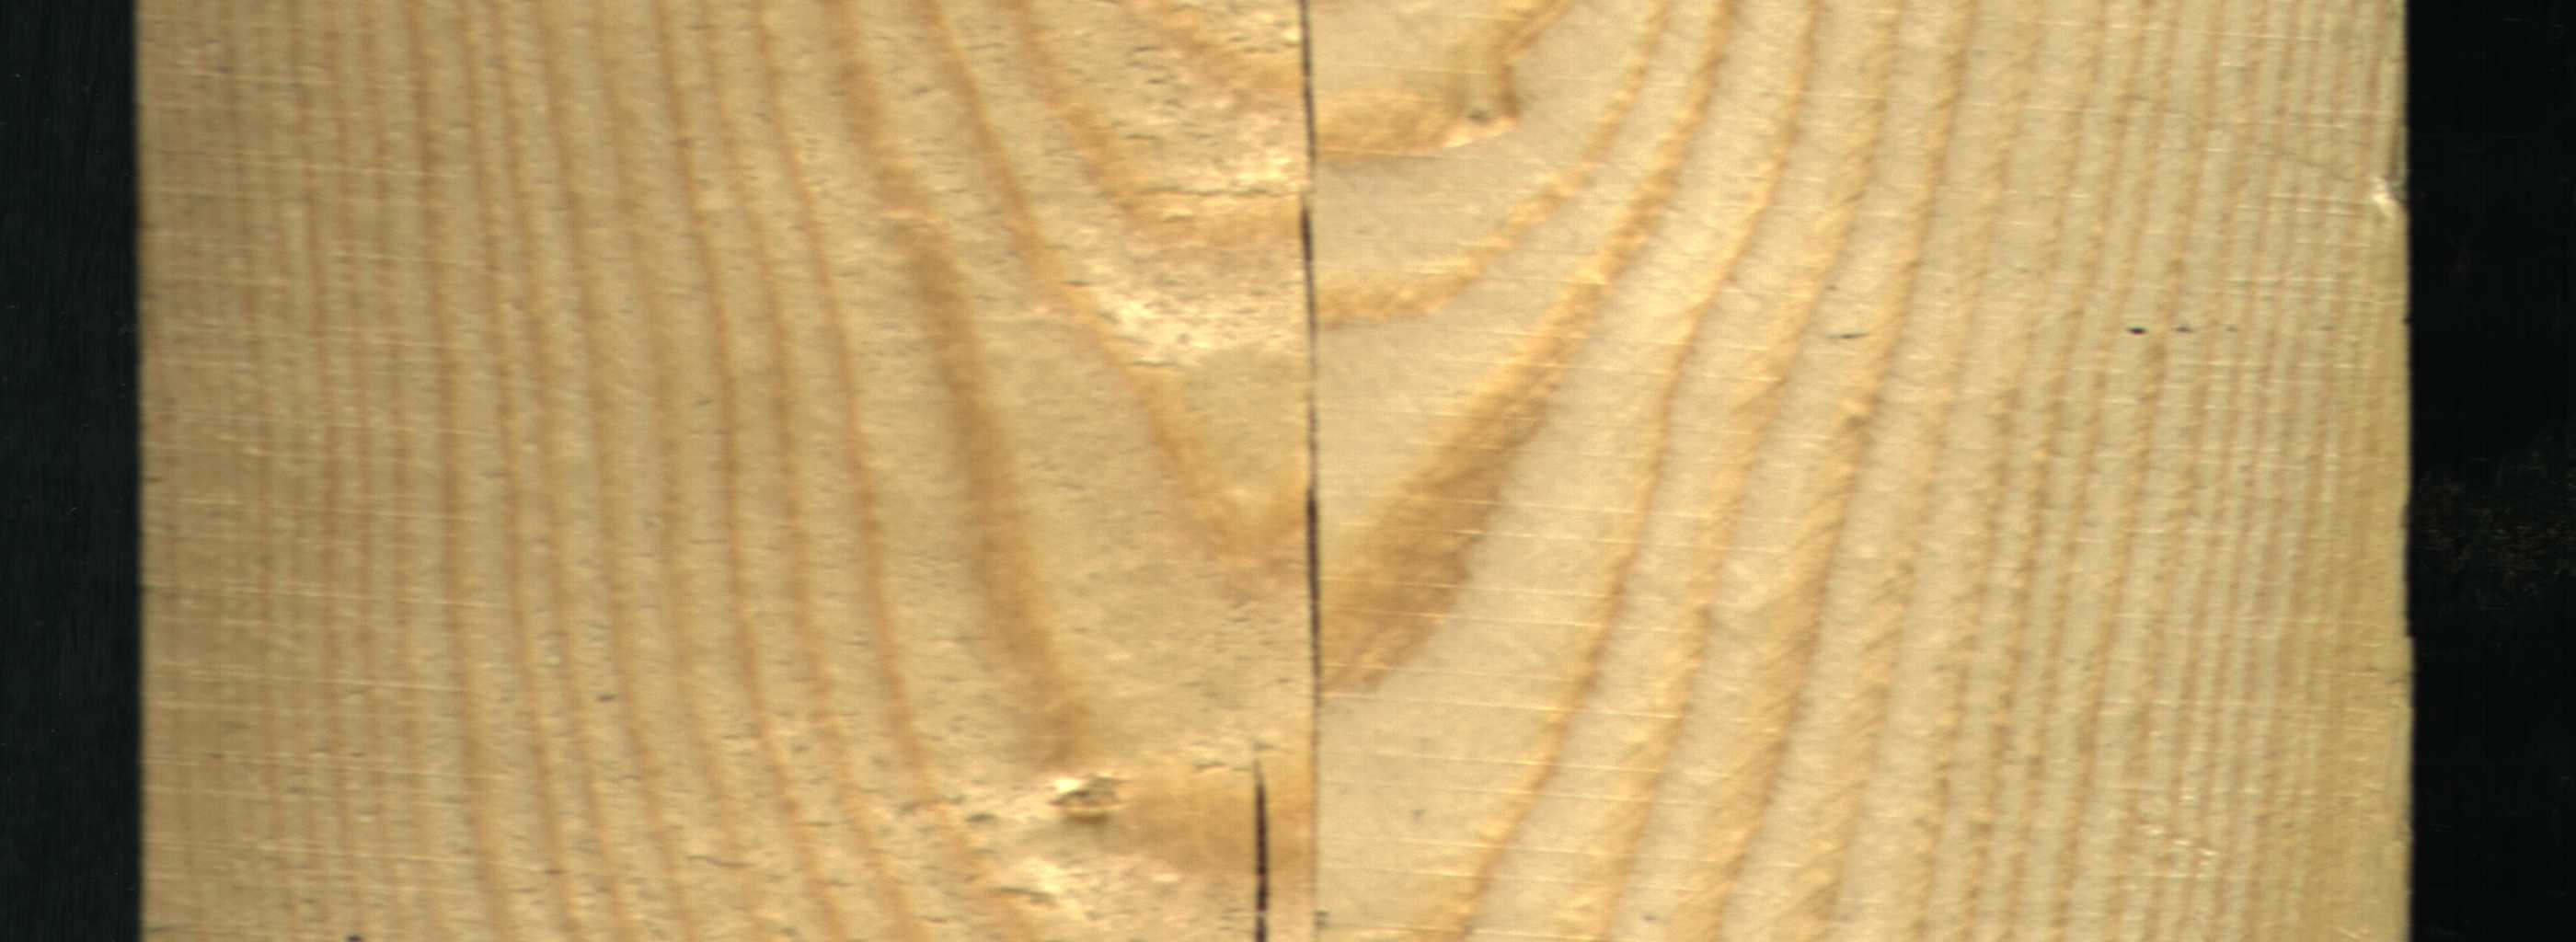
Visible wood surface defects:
Crack
Crack
Crack
Crack